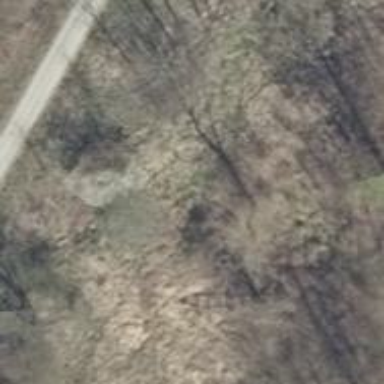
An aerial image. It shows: Path on the ground with very rough terrain.